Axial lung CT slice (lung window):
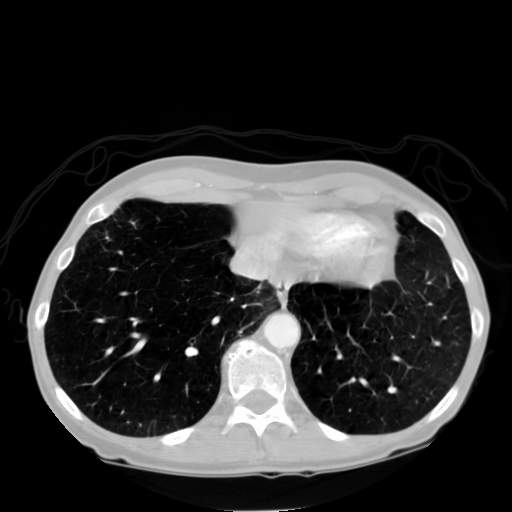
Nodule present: no